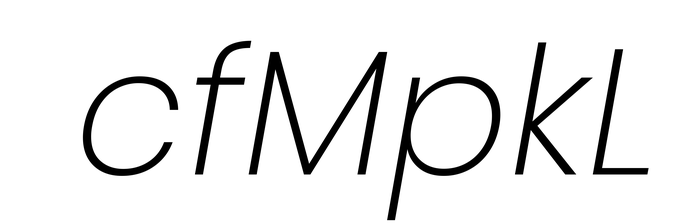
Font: Poppins-ExtraLightItalic